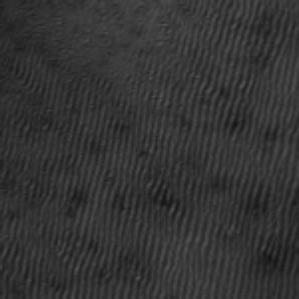
Label: frost